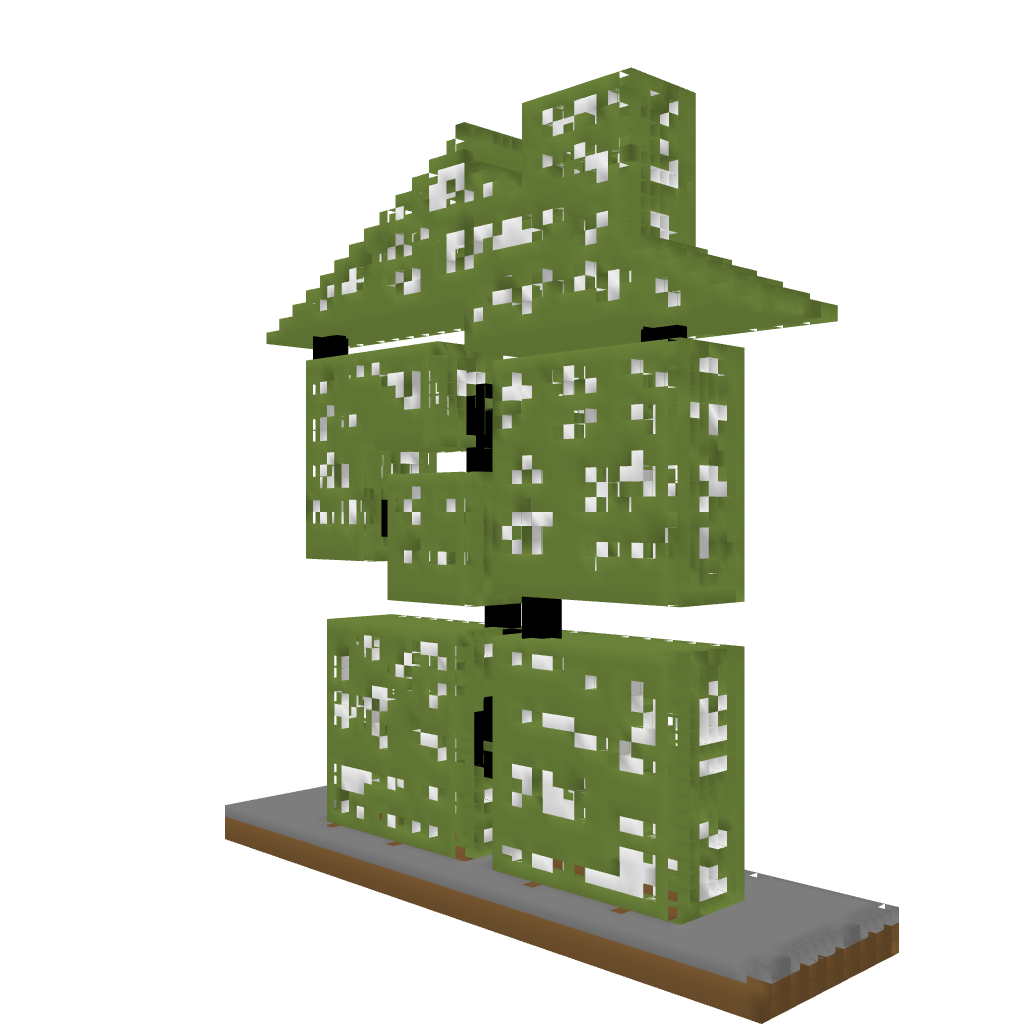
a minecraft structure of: Spurb house bad low quality